Field crop: tomato
Growth stage: 1
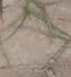
Species: cyperus